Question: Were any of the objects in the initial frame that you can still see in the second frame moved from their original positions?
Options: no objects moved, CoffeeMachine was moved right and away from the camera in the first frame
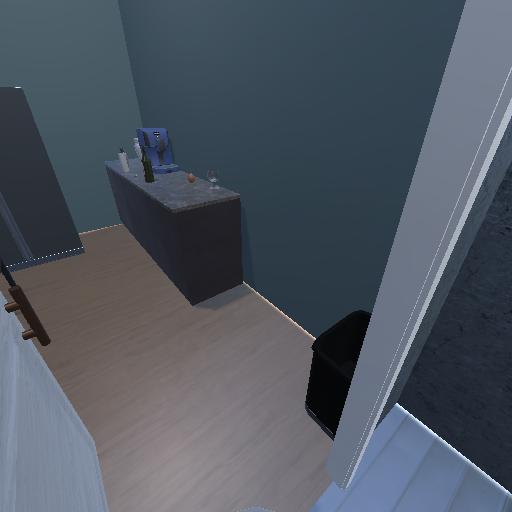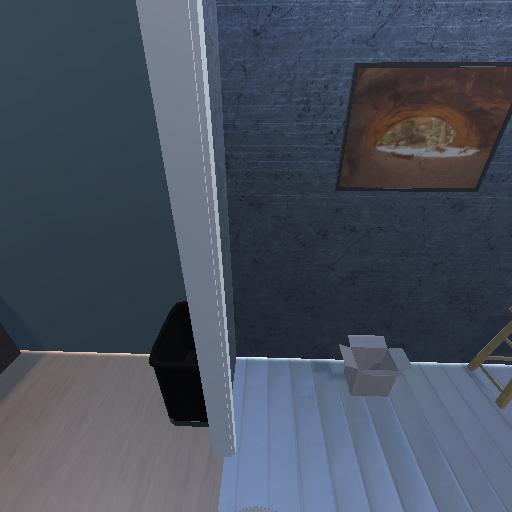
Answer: no objects moved